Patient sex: F
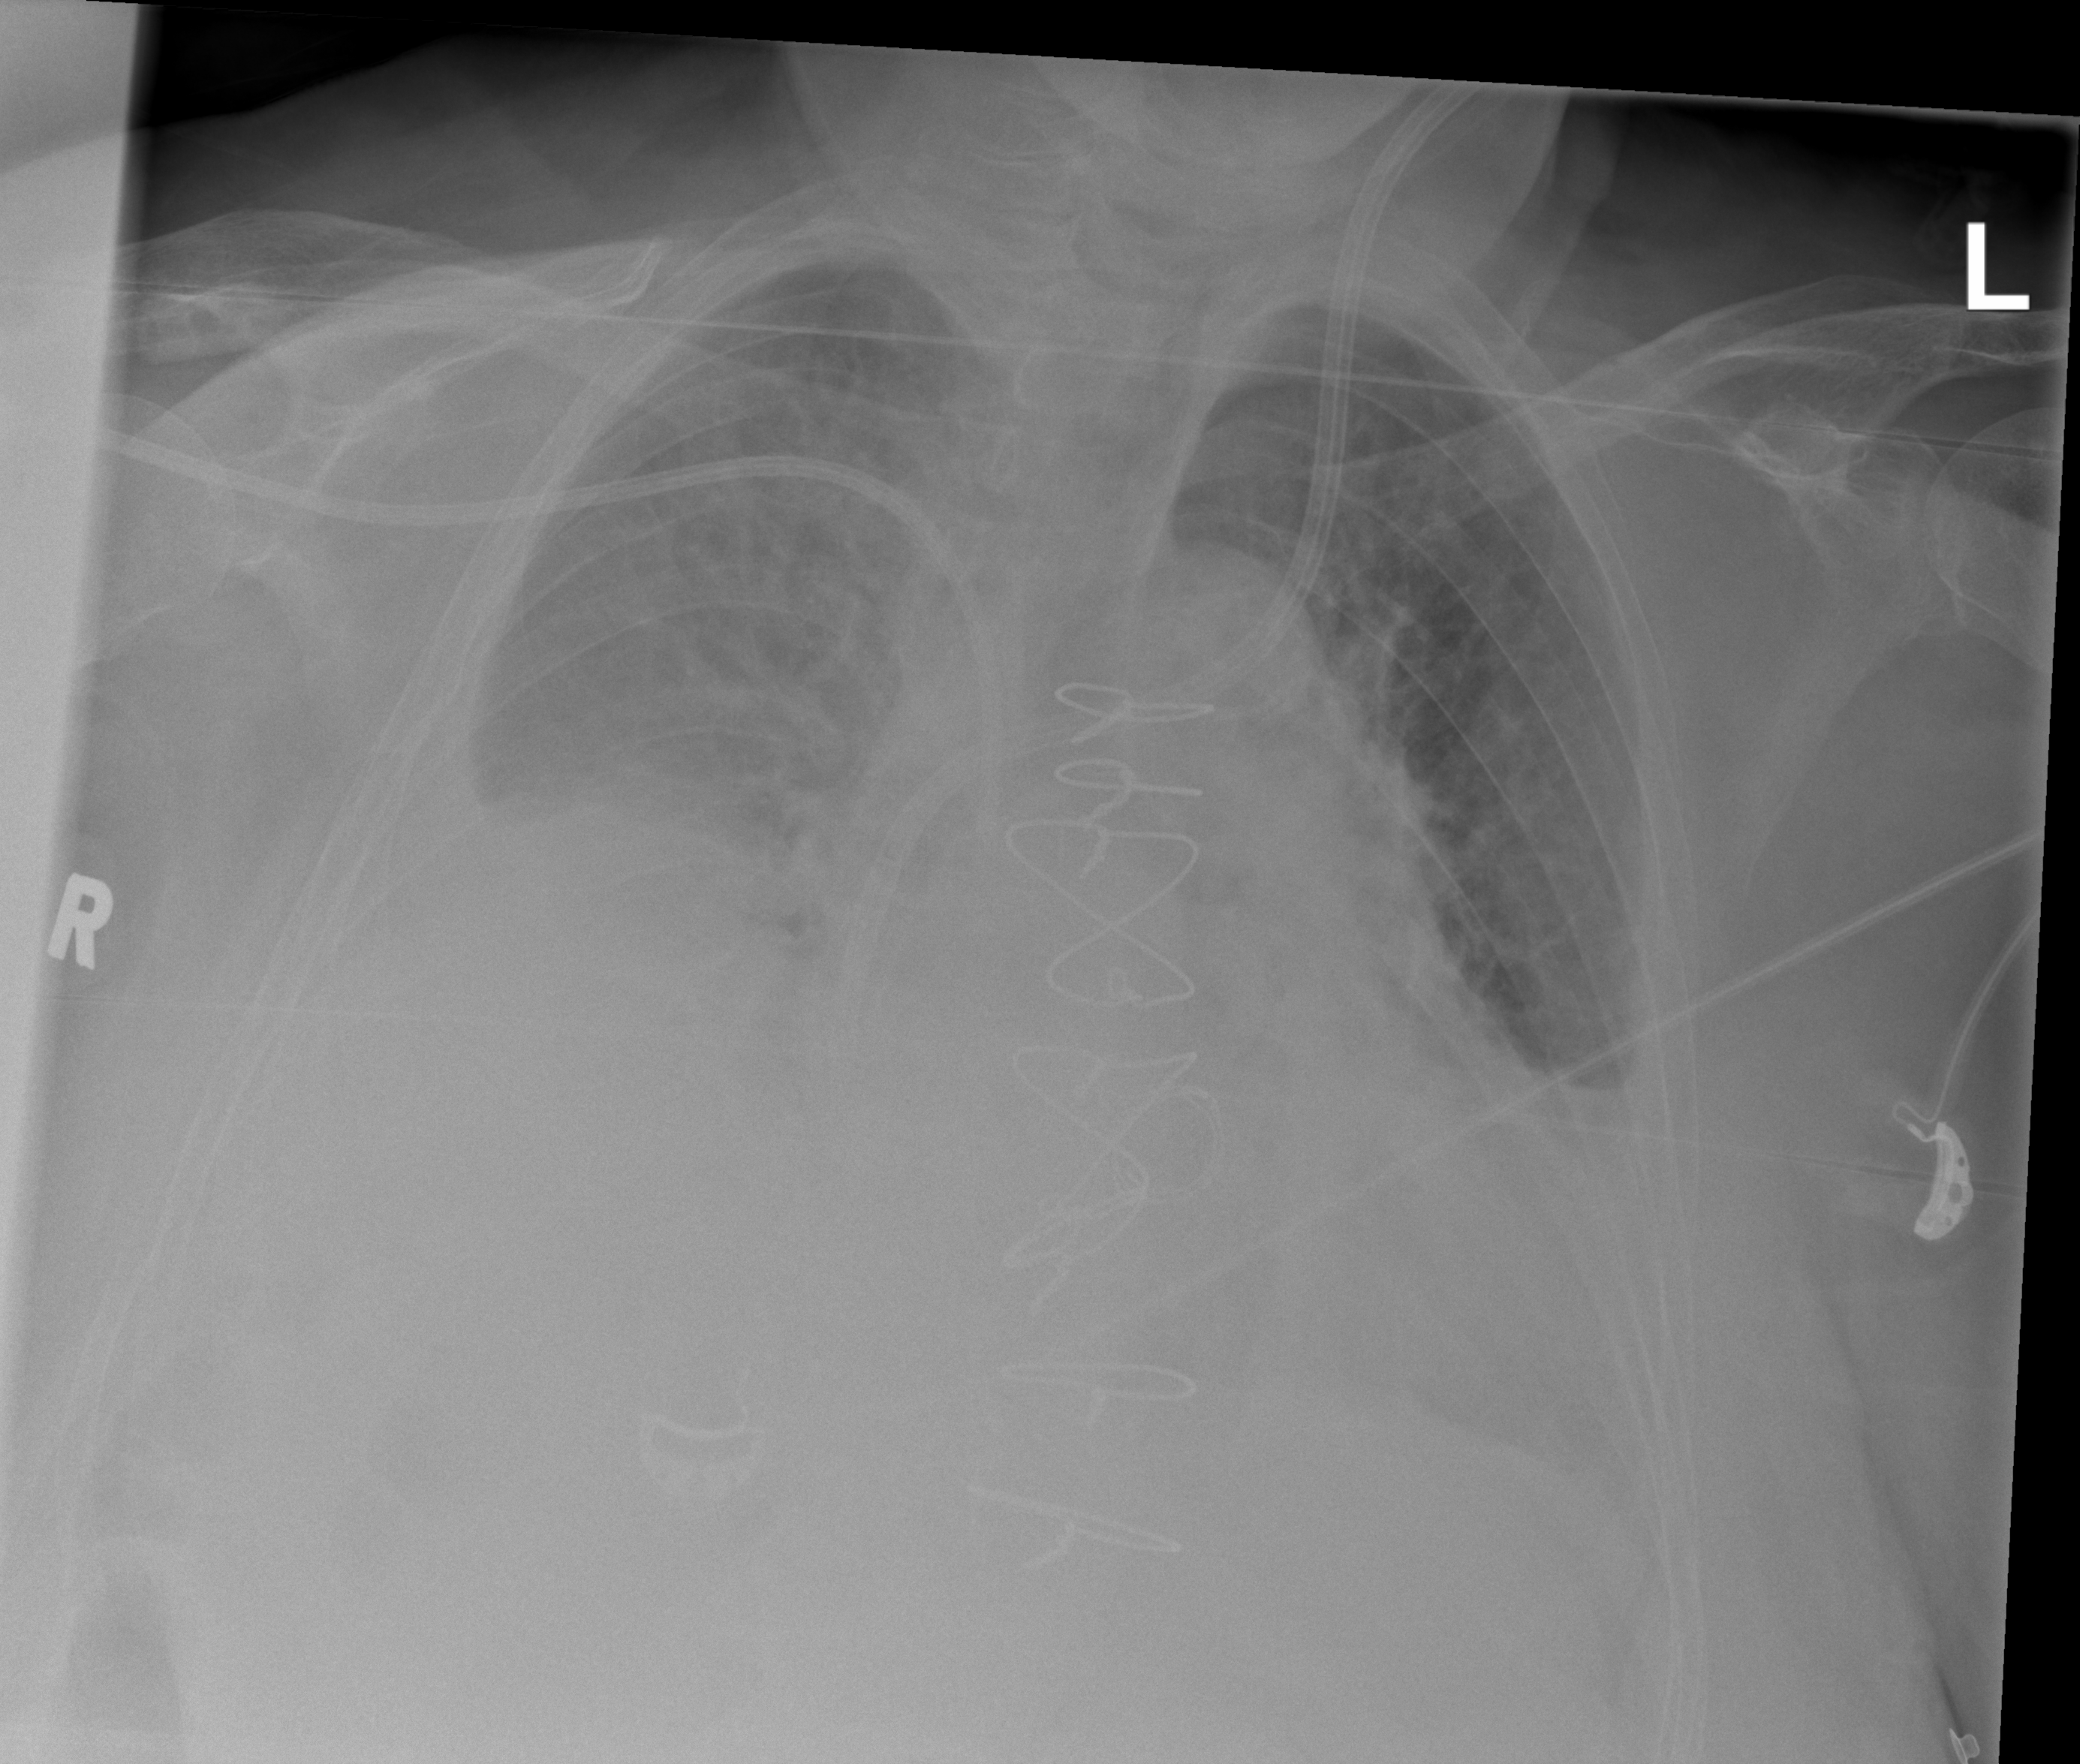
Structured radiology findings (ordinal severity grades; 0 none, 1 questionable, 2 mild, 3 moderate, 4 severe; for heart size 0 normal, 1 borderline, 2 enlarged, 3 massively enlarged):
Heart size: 2
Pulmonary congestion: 2
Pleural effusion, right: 3
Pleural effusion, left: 3
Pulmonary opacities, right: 2
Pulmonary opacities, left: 2
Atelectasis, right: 2
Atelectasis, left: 2